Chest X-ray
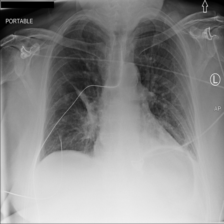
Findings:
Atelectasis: negative
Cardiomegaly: negative
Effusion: negative
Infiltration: negative
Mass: negative
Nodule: negative
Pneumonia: negative
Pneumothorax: negative
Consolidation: negative
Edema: negative
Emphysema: negative
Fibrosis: negative
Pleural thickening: negative
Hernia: negative